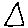
Label: triangle